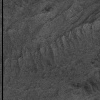
Atmospheric dust classification: not_dusty